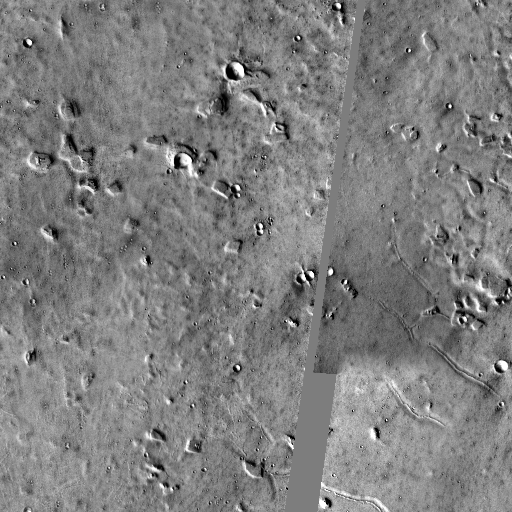
Crater classes present: Background, Other